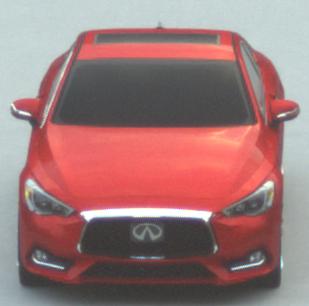
Make: Infiniti
Model: Q60 2.0t
Detailed model: Q60 (V37)
Model produced from: 2016/10
Model produced until: 2018/08
Doors: 2
Color: red
Road condition: dry road
Daytime: sunrise or sunset
Contrast: low contrast